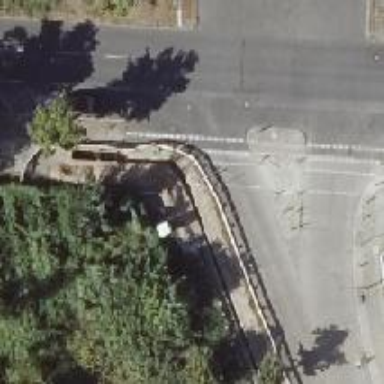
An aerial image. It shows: Unclassified road with concrete surface. There is separate sidewalk alongside.